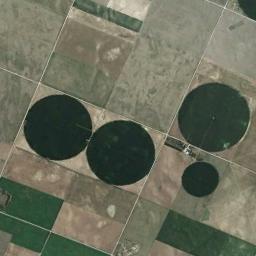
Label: circular_farmland